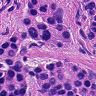
Metastatic tissue present: yes